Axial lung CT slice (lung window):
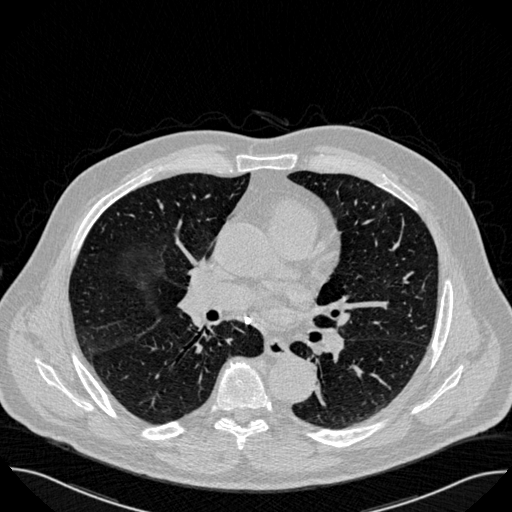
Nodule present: no